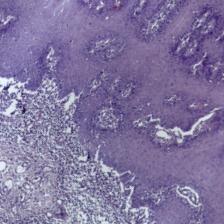
Diagnosis: OSCC